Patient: sex F, age 83
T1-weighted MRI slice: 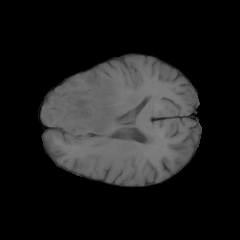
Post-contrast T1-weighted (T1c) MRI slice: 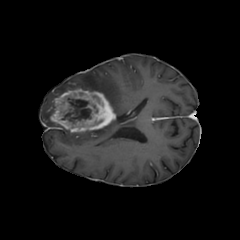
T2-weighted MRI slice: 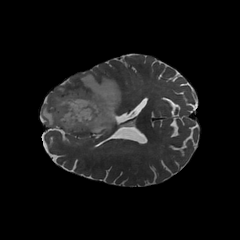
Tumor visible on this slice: yes
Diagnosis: Glioblastoma, IDH-wildtype
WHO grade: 4